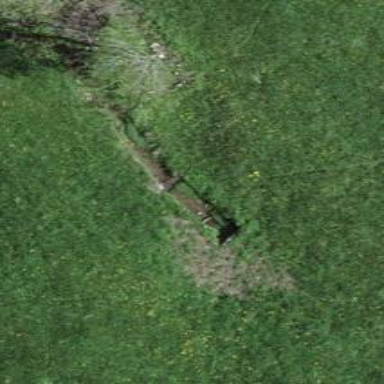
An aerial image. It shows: Culvert tunnel.